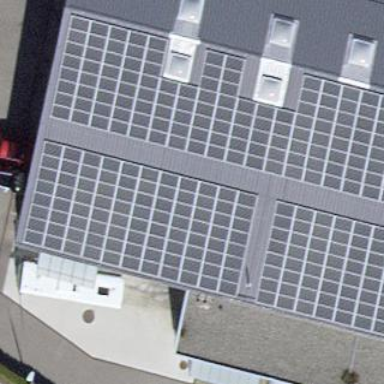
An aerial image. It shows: Solar power generator using photovoltaic method with solar photovoltaic panel types.